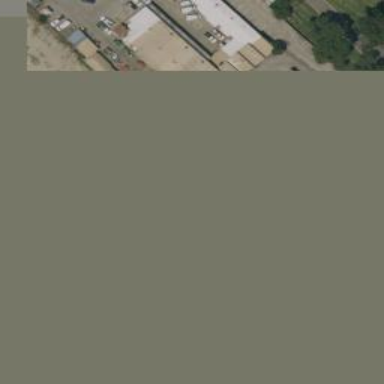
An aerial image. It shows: Industrial building.